Question: I'm porting an iPhone+iPad app to Android. It uses a Split View Controller for tablets which in Android lingo allows you to present two Activities side by side simultaneously (Edit: Android only allows one Activity on screen as mentioned by @commonsware below. The next best thing is to use fragments, but the Action Bar can only exist at the Activity level, meaning it will have to expand the entire width of the screen. It wonder if a Split Activity Controller will be coming to the Android Platform.)
The tablet landscape layout has a fixed left pane for statistics that never changes. The right hand pane functions just like the phone version of the app. Transitions occur exclusively on the right hand pane. i.e. the whole screen doesn't slide when changing activities, only the right pane. How would you recommend implementing this in Android?
Should I use a single activity and manually perform transitions between fragments in the right panel? This app has 25 screens and will have an alternate layout for phones, so I'm trying to plan ahead and do this right the first time :) Thanks for your help!

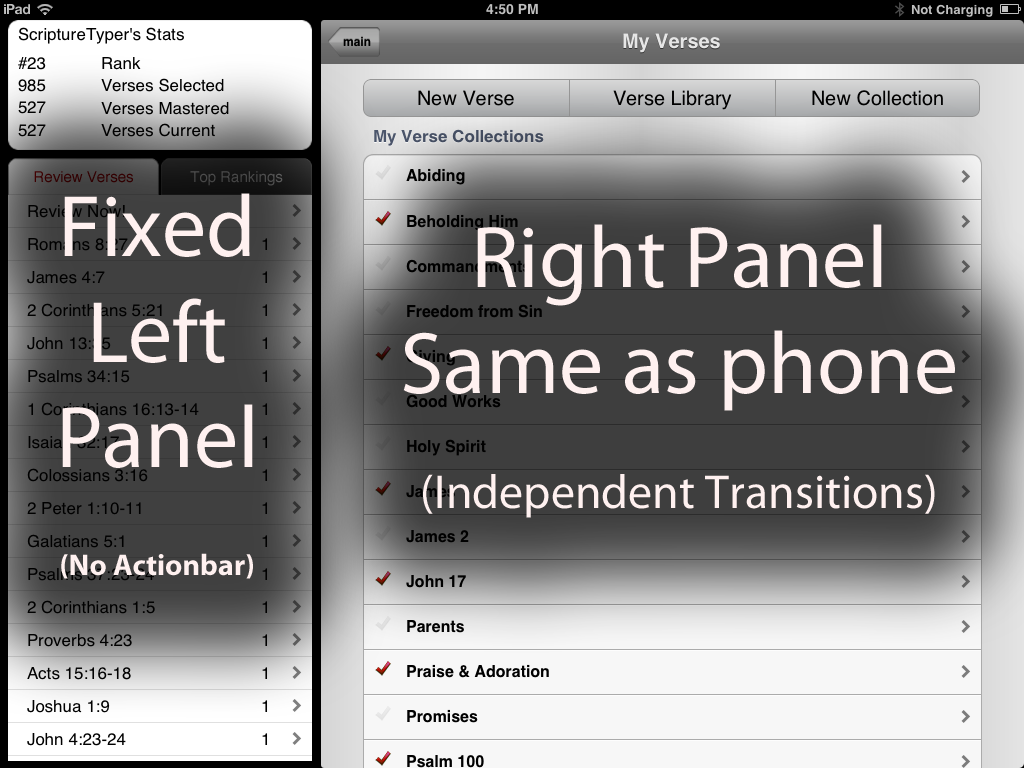
Answer: > It uses a Split View Controller for tablets which in Android lingo allows you to present two Activities side by side simultaneously.
No. In "Android lingo", you cannot "present two Activities side by side simultaneously". You present two fragments side by side simultaneously.
> How would you recommend implementing this in Android?
Use fragments. Use a 'FragmentTransaction' to replace the right-hand fragment as needed based on user input. Your overall activity layout could have a horizontal 'LinearLayout' (with 'android:layout_weight' to control the sizes for the left and right sides), with a '<fragment>' element for the left and a 'FrameLayout' for the right.
> Should I use a single activity and manually perform transitions between fragments in the right panel?
Yes, to achieve what you ask for.